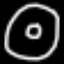
Label: donut